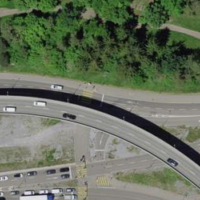
EUNIS habitat code: 57
Species observed at this site:
Artemisia vulgaris